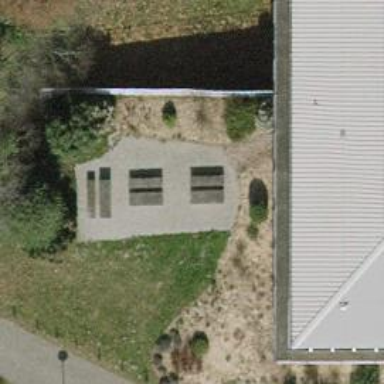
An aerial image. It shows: Picnic table located in leisure land area.